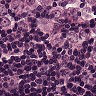
Metastatic tissue present: yes